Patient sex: M
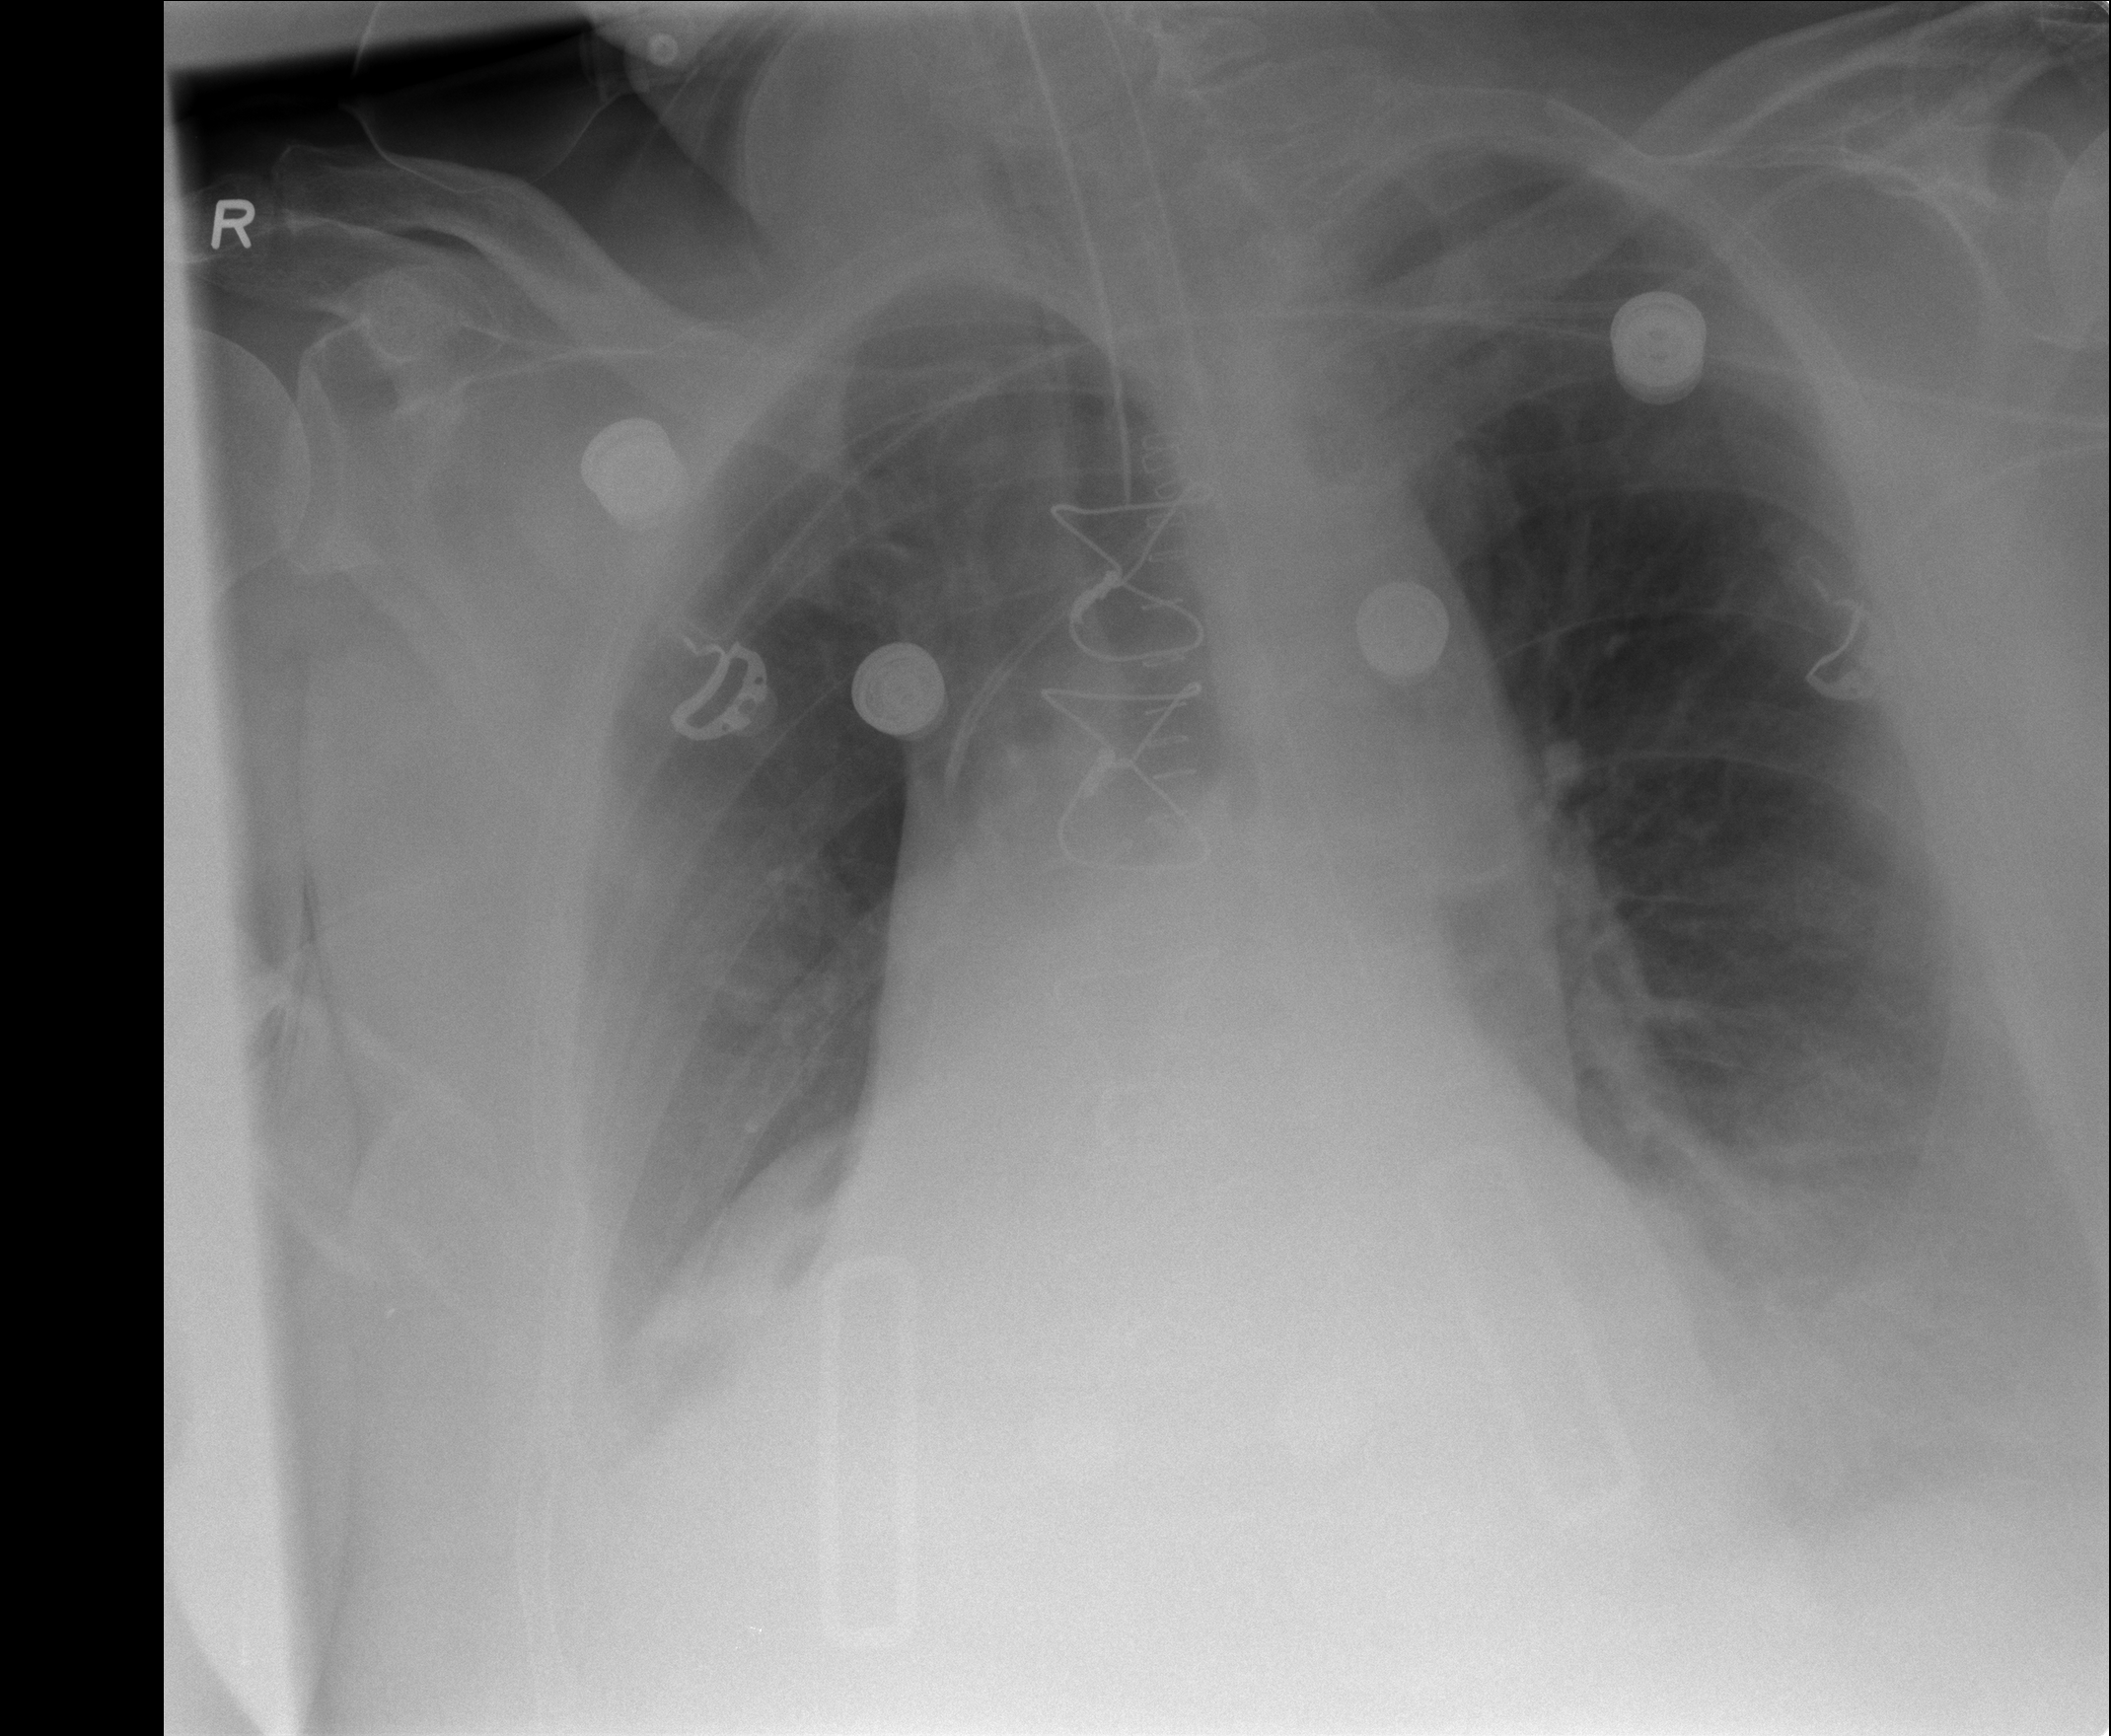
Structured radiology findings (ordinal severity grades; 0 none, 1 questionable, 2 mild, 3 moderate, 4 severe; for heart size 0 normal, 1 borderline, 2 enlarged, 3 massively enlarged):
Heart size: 2
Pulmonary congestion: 1
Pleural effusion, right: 2
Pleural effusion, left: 2
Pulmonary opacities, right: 0
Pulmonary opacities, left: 0
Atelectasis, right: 2
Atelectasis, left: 2